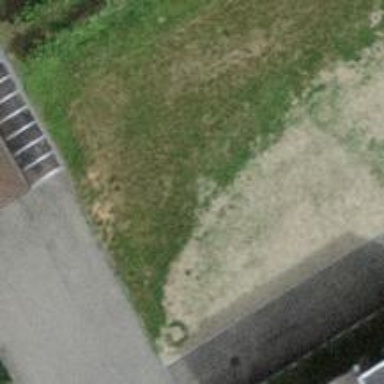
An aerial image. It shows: Charging station.